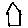
Label: house